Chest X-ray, PA view. Patient: 55 years old, sex M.
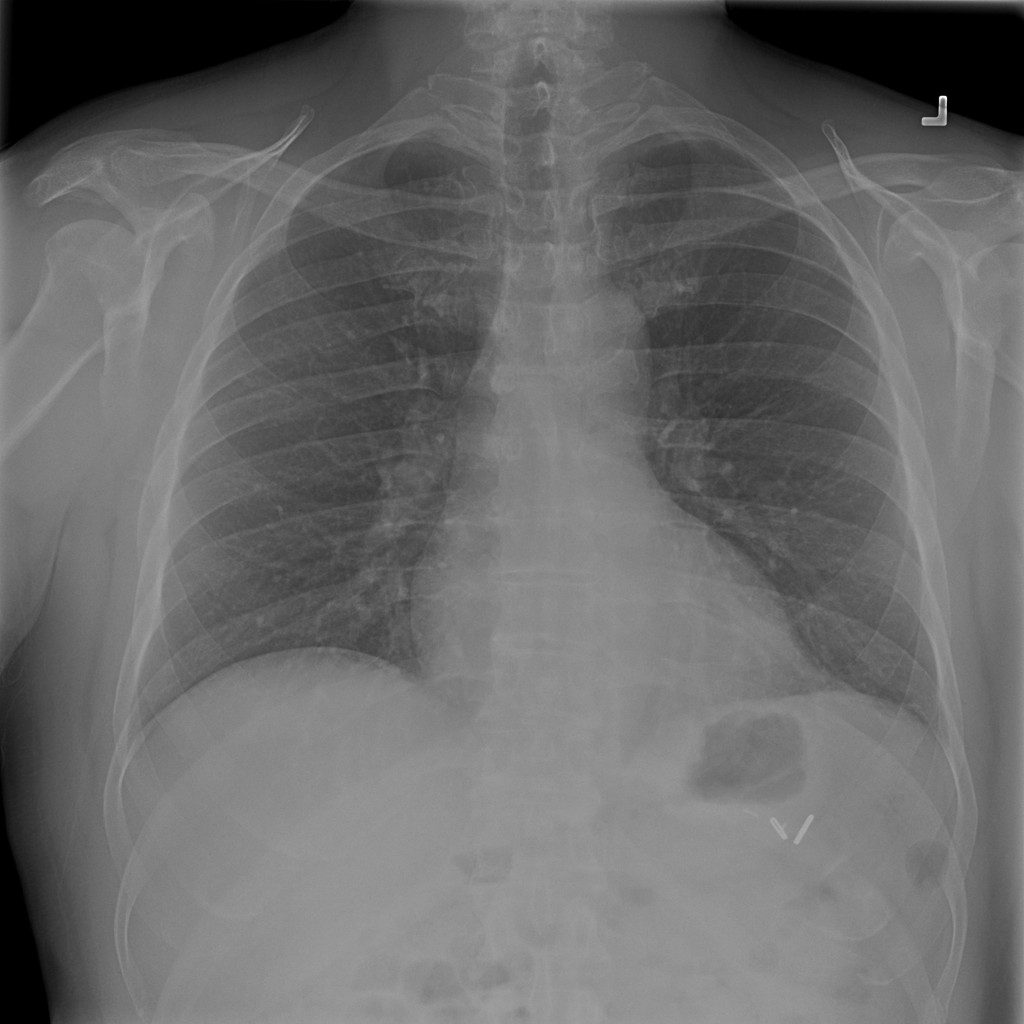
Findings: No Finding